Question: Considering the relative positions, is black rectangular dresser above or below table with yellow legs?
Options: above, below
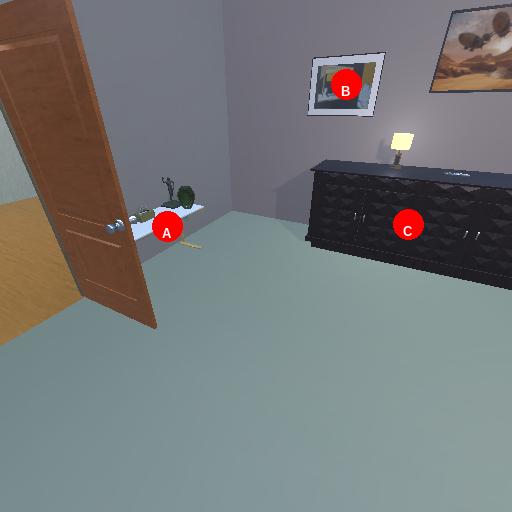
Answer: above